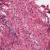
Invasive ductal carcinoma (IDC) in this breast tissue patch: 0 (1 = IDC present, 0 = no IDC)